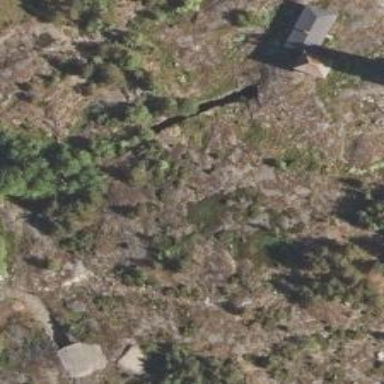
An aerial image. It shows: Cliff in nature.